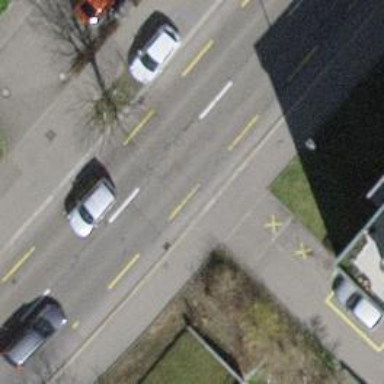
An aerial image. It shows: Secondary road with separate asphalt sidewalks and lanes for cyclists in both directions.